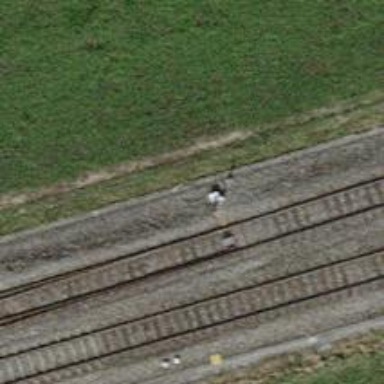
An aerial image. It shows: Railway switch.